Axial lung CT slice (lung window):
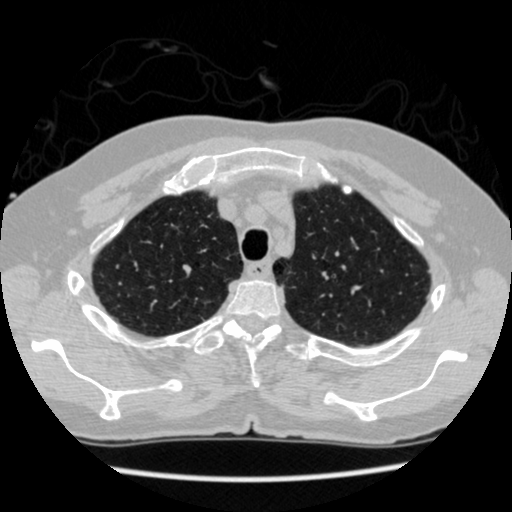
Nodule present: no